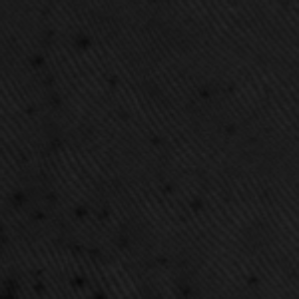
Label: frost